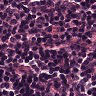
Metastatic tissue present: no